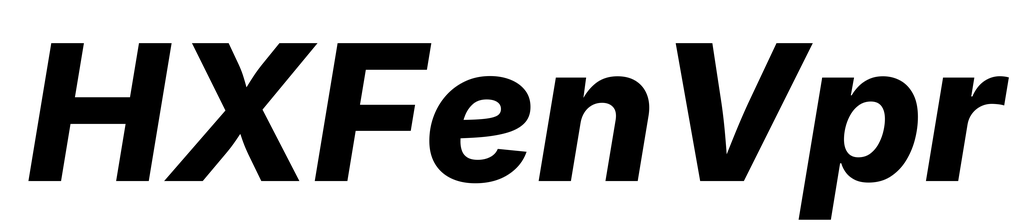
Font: Inter-Italic_ExtraBold_Italic